Question: I have the following simple test page:
'''
<?xml version='1.0' encoding='UTF-8' ?>
<!DOCTYPE html PUBLIC "-//W3C//DTD XHTML 1.0 Transitional//EN" "http://www.w3.org/TR/xhtml1/DTD/xhtml1-transitional.dtd">
<html xmlns="http://www.w3.org/1999/xhtml"
xmlns:h="http://java.sun.com/jsf/html"
xmlns:p="http://primefaces.org/ui"
xmlns:f="http://java.sun.com/jsf/core">
<h:head>
<title>Test page</title>
</h:head>
<h:body>
<div id="container">
<h:form>
<p:dataTable id="unusedTable" var="c" value="#{couponBean.unusedCoupons}"
paginator="true" rows="5">
<p:column headerText="#{l10n.id}" sortBy="#{c.id}">
<h:outputText value="#{c.id}" />
</p:column>
<p:column headerText="#{l10n.name}" sortBy="#{c.name}" >
<h:outputText value="#{c.name}" />
</p:column>
</p:dataTable>
</h:form>
</div>
</h:body>
</html>
'''
When I deploy the app using PrimeFaces v3.4.2 or v3.5, I observe the following weird behaviour:
-
As you can see, originally, the table appeared with the sorting icons on the left of the table. If I try to sort any columns, the sorted table is generated on the 1st column of the original table.
I tried to re-deploy my app using PrimeFaces v3.3.1 and everything works perfectly.
I'd be very grateful if you could show me how to tackle this problem.
Best regards,
James Tran
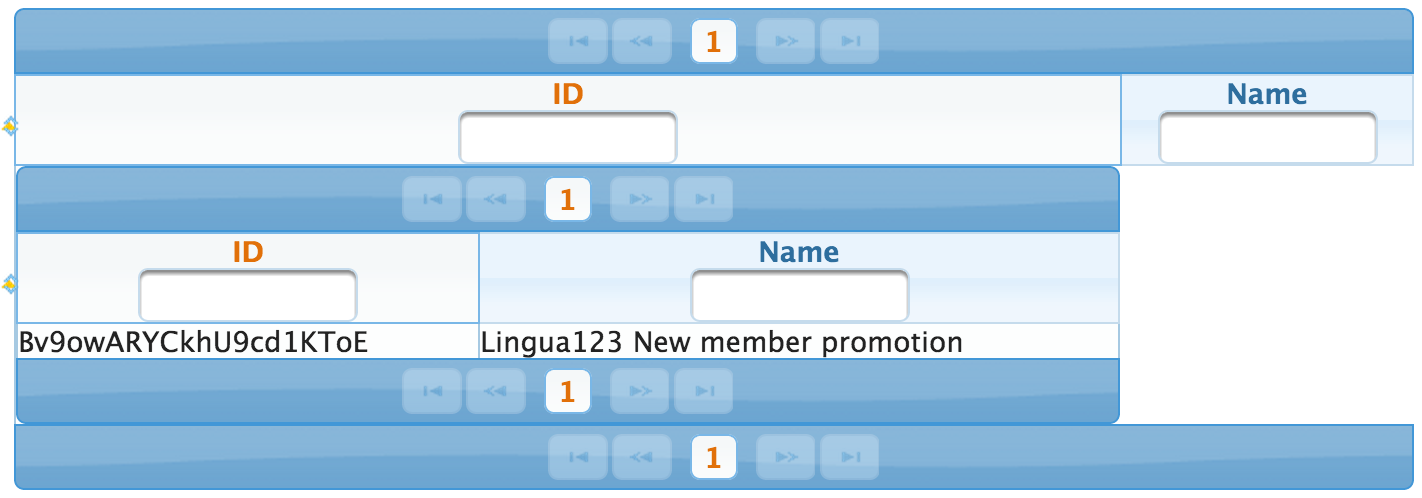
Answer: My project suddenly got corrupted. I have no idea why it happened. However, after I created a new project and copied all the files over, sorting with PrimeFaces v3.4+++ works normally again.